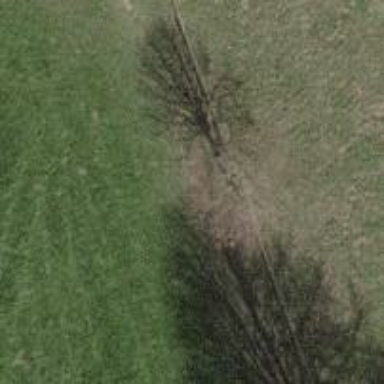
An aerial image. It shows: Broadleaved tree in natural setting.